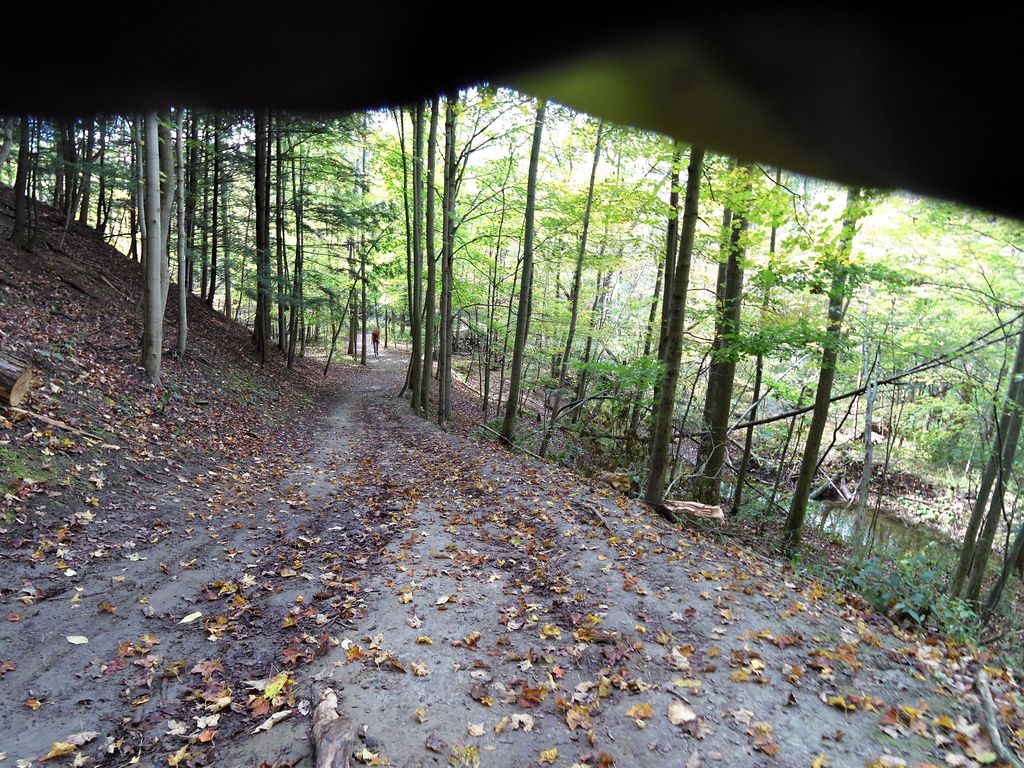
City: hamilton